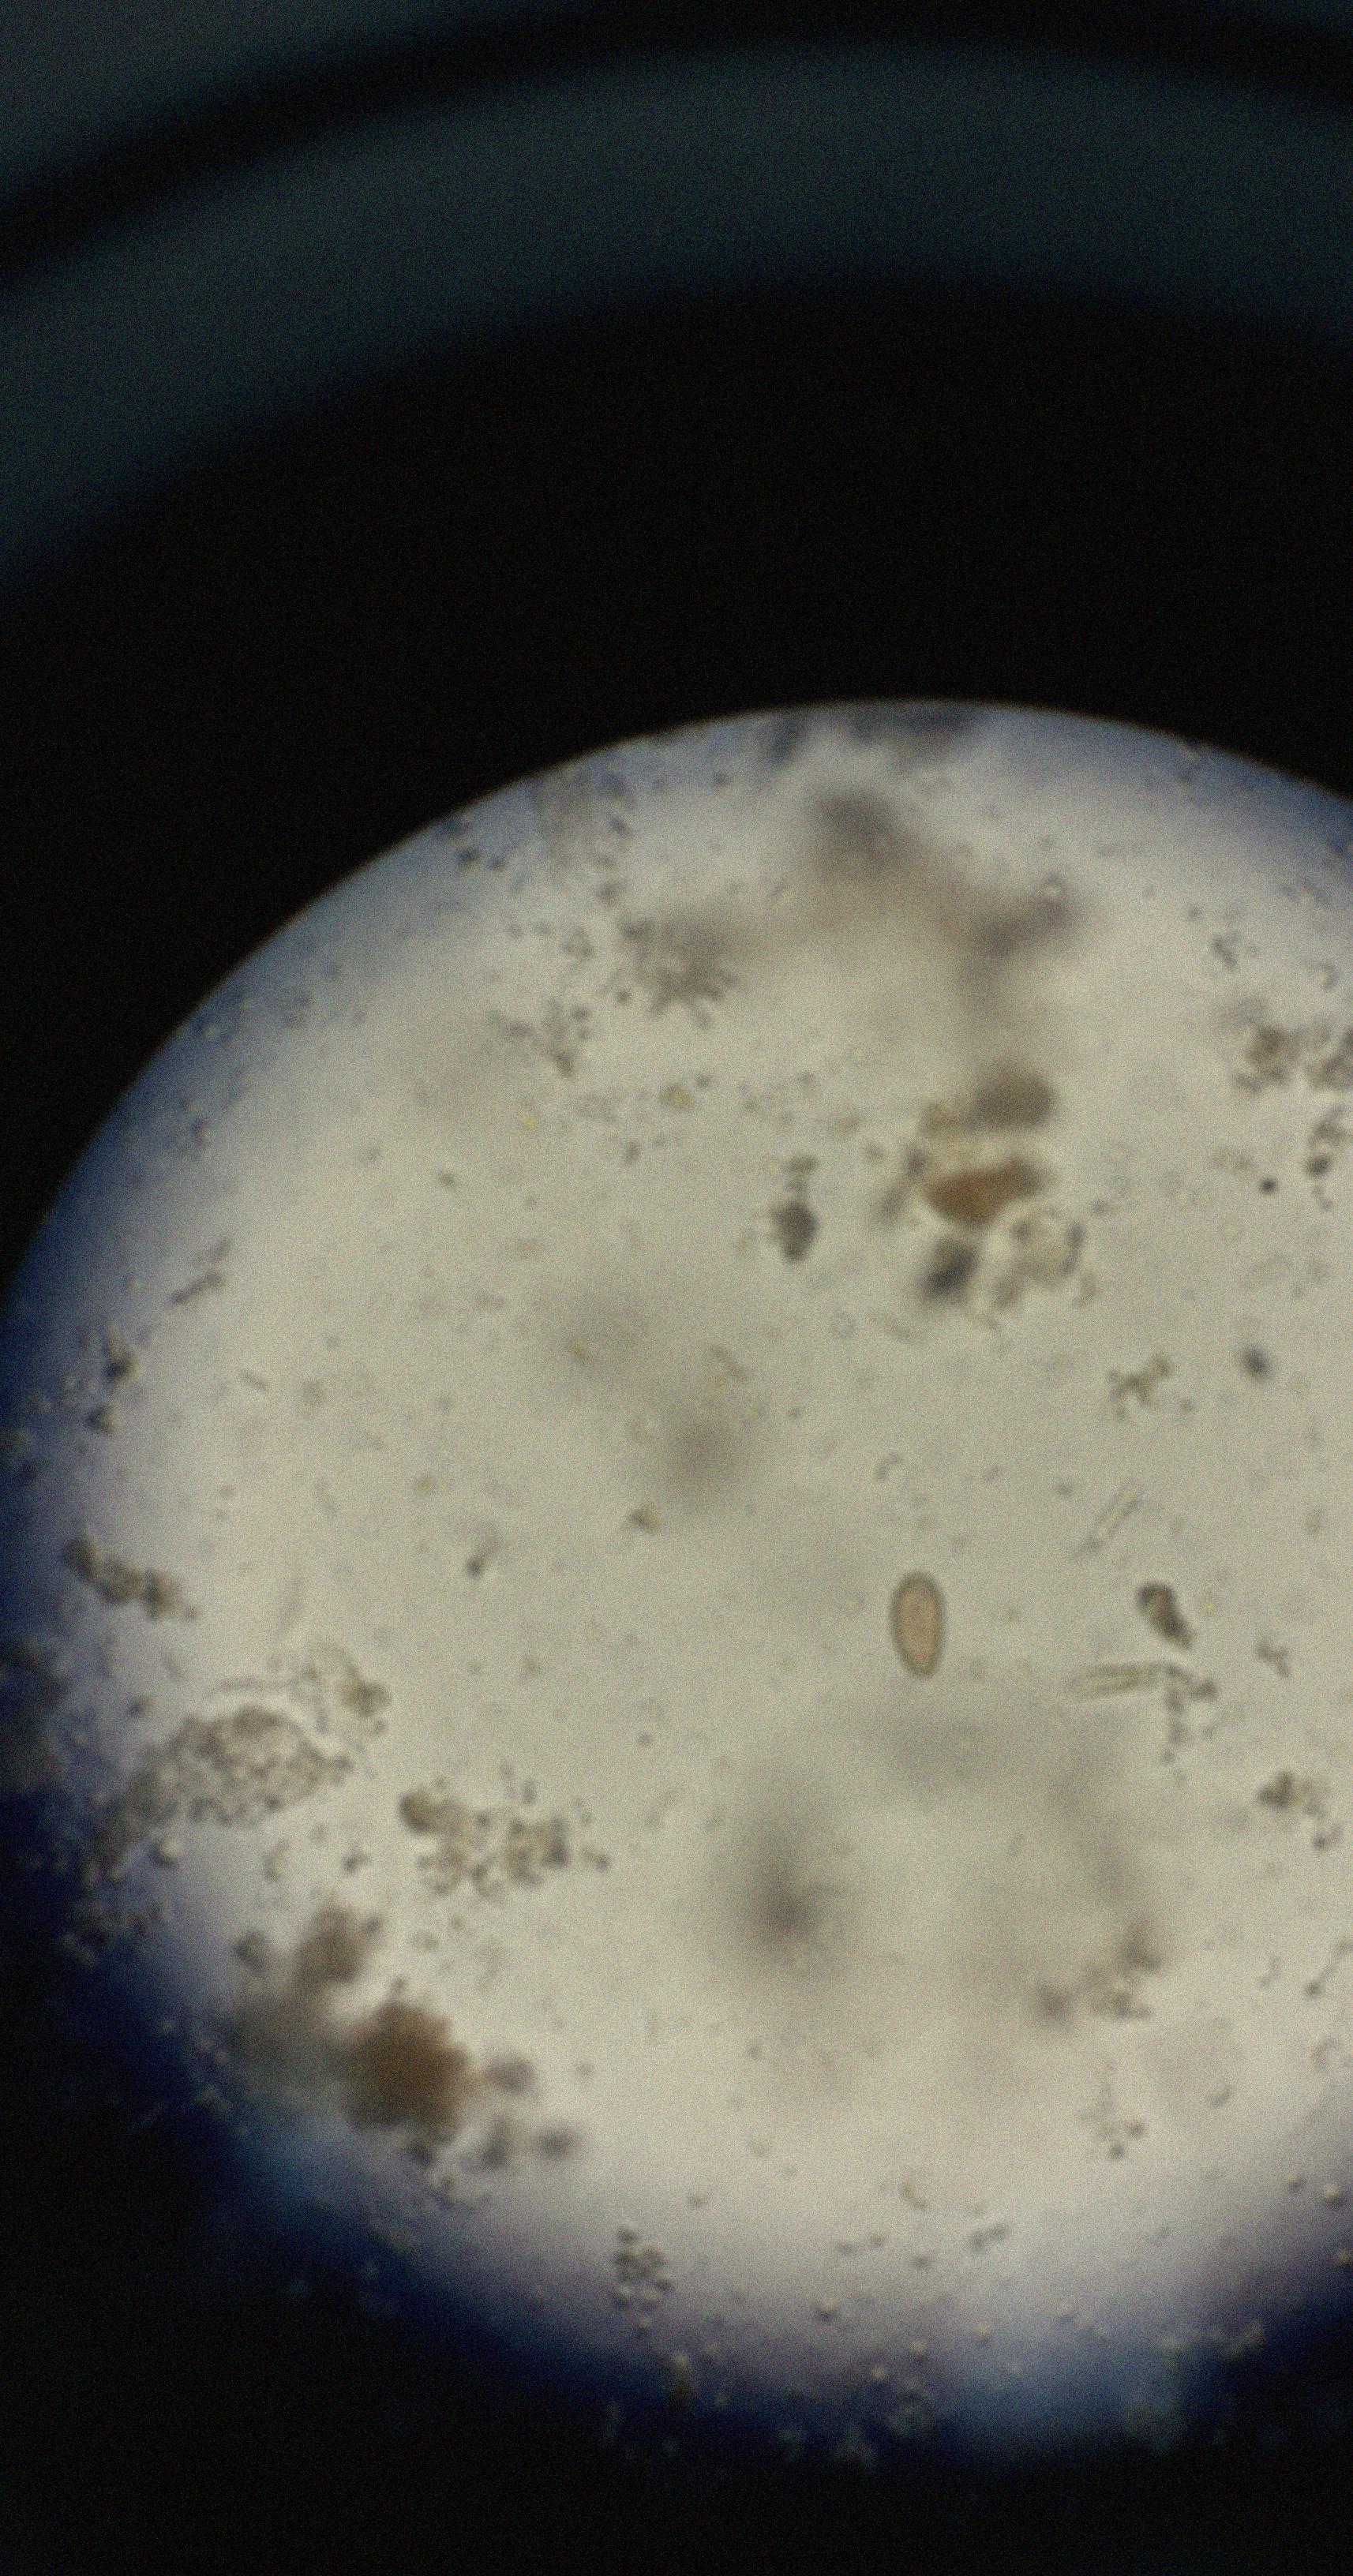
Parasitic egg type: Opisthorchis viverrine